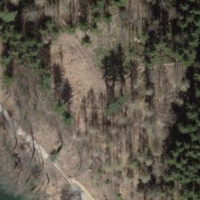
EUNIS habitat code: 43
Species observed at this site:
Cephalanthera rubra